Question: i got the following code

why has x in the finally-block the value 5 instead of beeing "already defined" or having the default value 0?
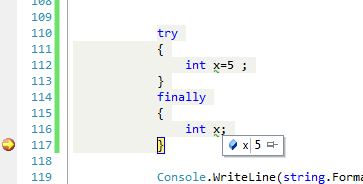
Answer: I guess you have set a breakpoint in the 'finally' and looked at 'x'. 'x' has no value according to the C# language spec but the debugger probably looked at the storage location that the first 'x' had and showed you its value.
In real code you would be unable to read from 'x' in the 'finally'.
The debugger does not obey the rules of the language.